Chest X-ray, PA view. Patient: 53 years old, sex M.
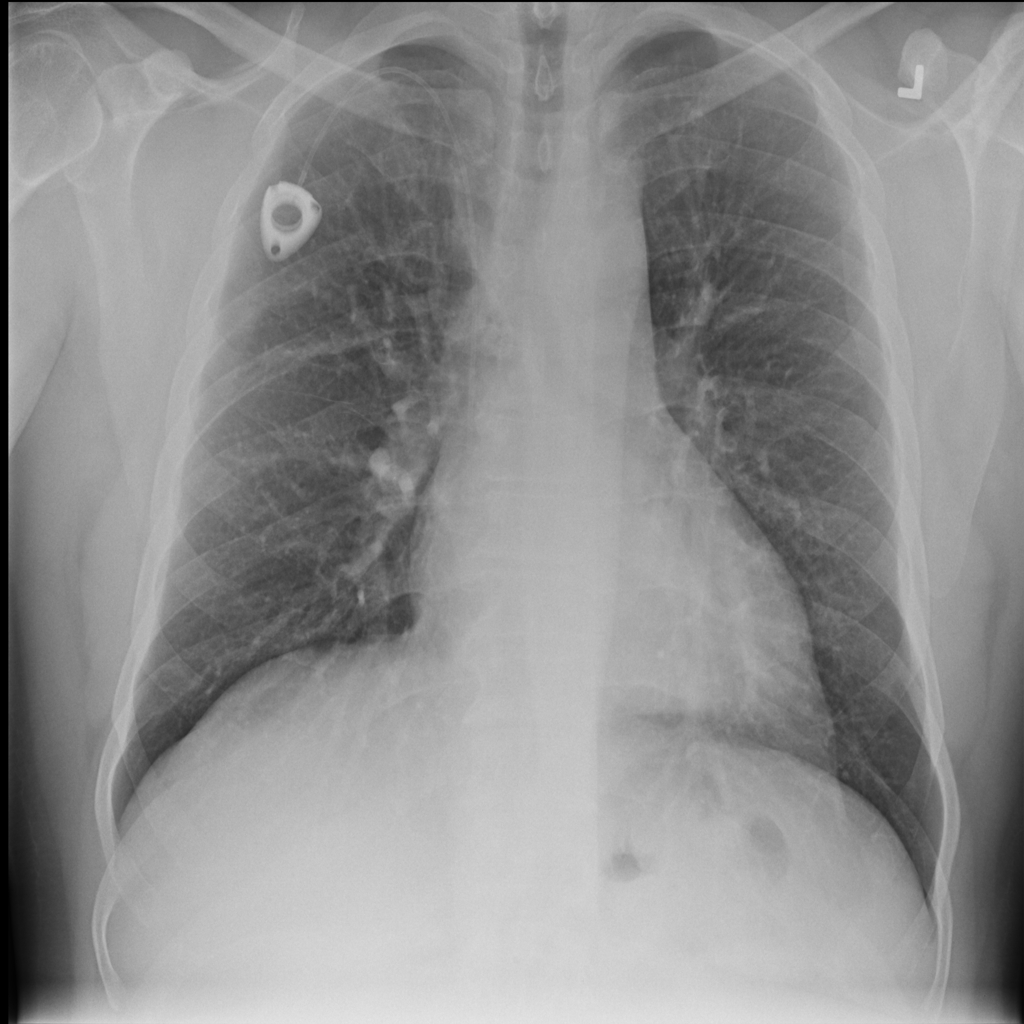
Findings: Cardiomegaly